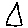
Label: triangle